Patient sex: F
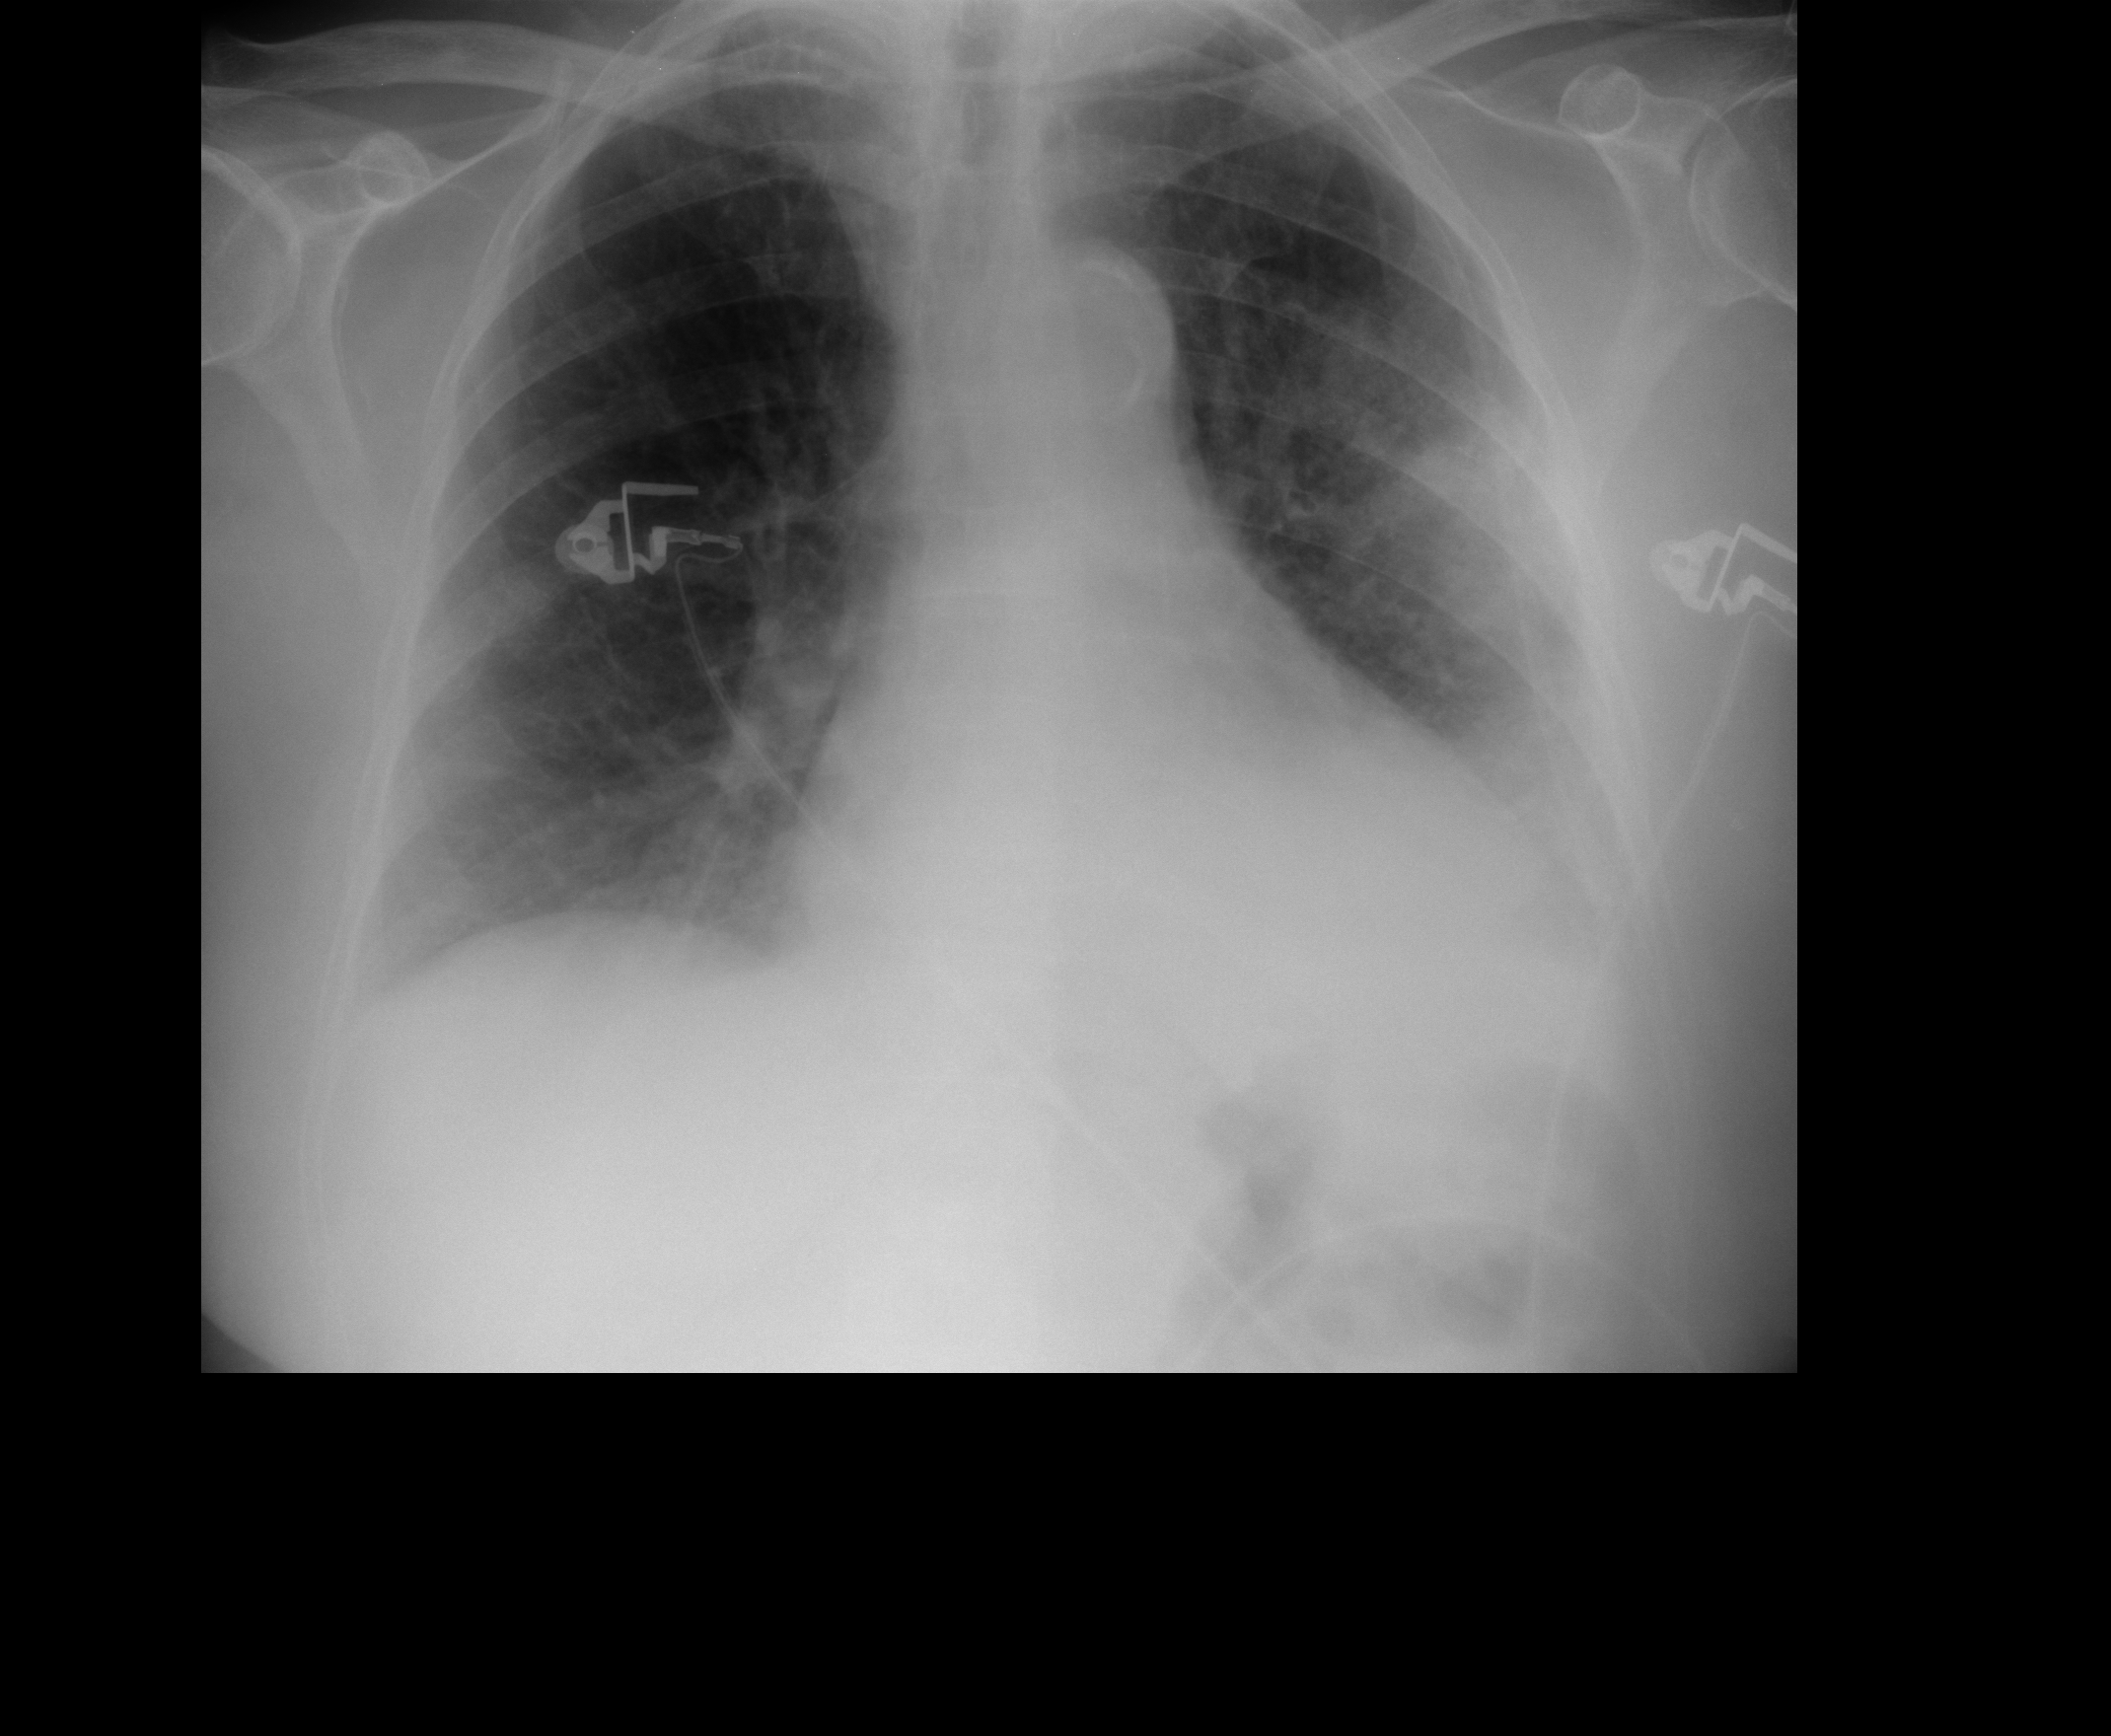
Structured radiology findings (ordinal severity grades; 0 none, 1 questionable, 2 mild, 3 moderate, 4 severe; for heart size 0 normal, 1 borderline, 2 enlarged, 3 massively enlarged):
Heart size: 0
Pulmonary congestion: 2
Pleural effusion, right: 0
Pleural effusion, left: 2
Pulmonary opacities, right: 0
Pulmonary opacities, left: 1
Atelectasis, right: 1
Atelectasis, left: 2